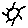
Label: sun